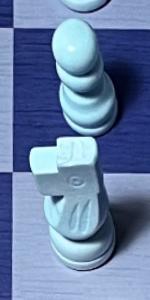
Label: Knight_White